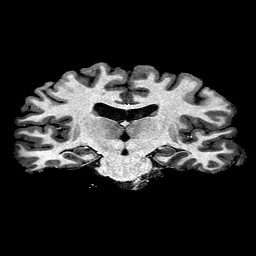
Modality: T1w
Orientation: sagittal
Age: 25
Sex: male
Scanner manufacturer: ge
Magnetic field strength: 3 T
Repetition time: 7.66 s
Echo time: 0.003476 s